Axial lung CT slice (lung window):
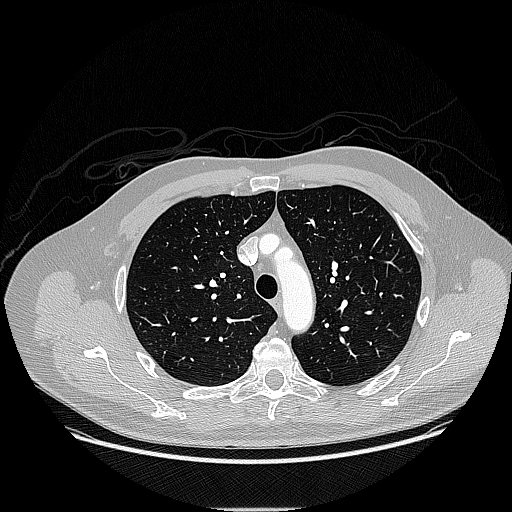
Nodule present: no